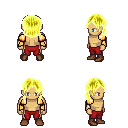
a pixel art fantasy rpg character, male body template, human, tanned skin, gold arm armor, red pants, gold long bangs hairstyle, brown shoes, four views (front, back, left, right), 2x2 character sprite sheet, small pixel art, hard edges, no anti-aliasing